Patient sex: F
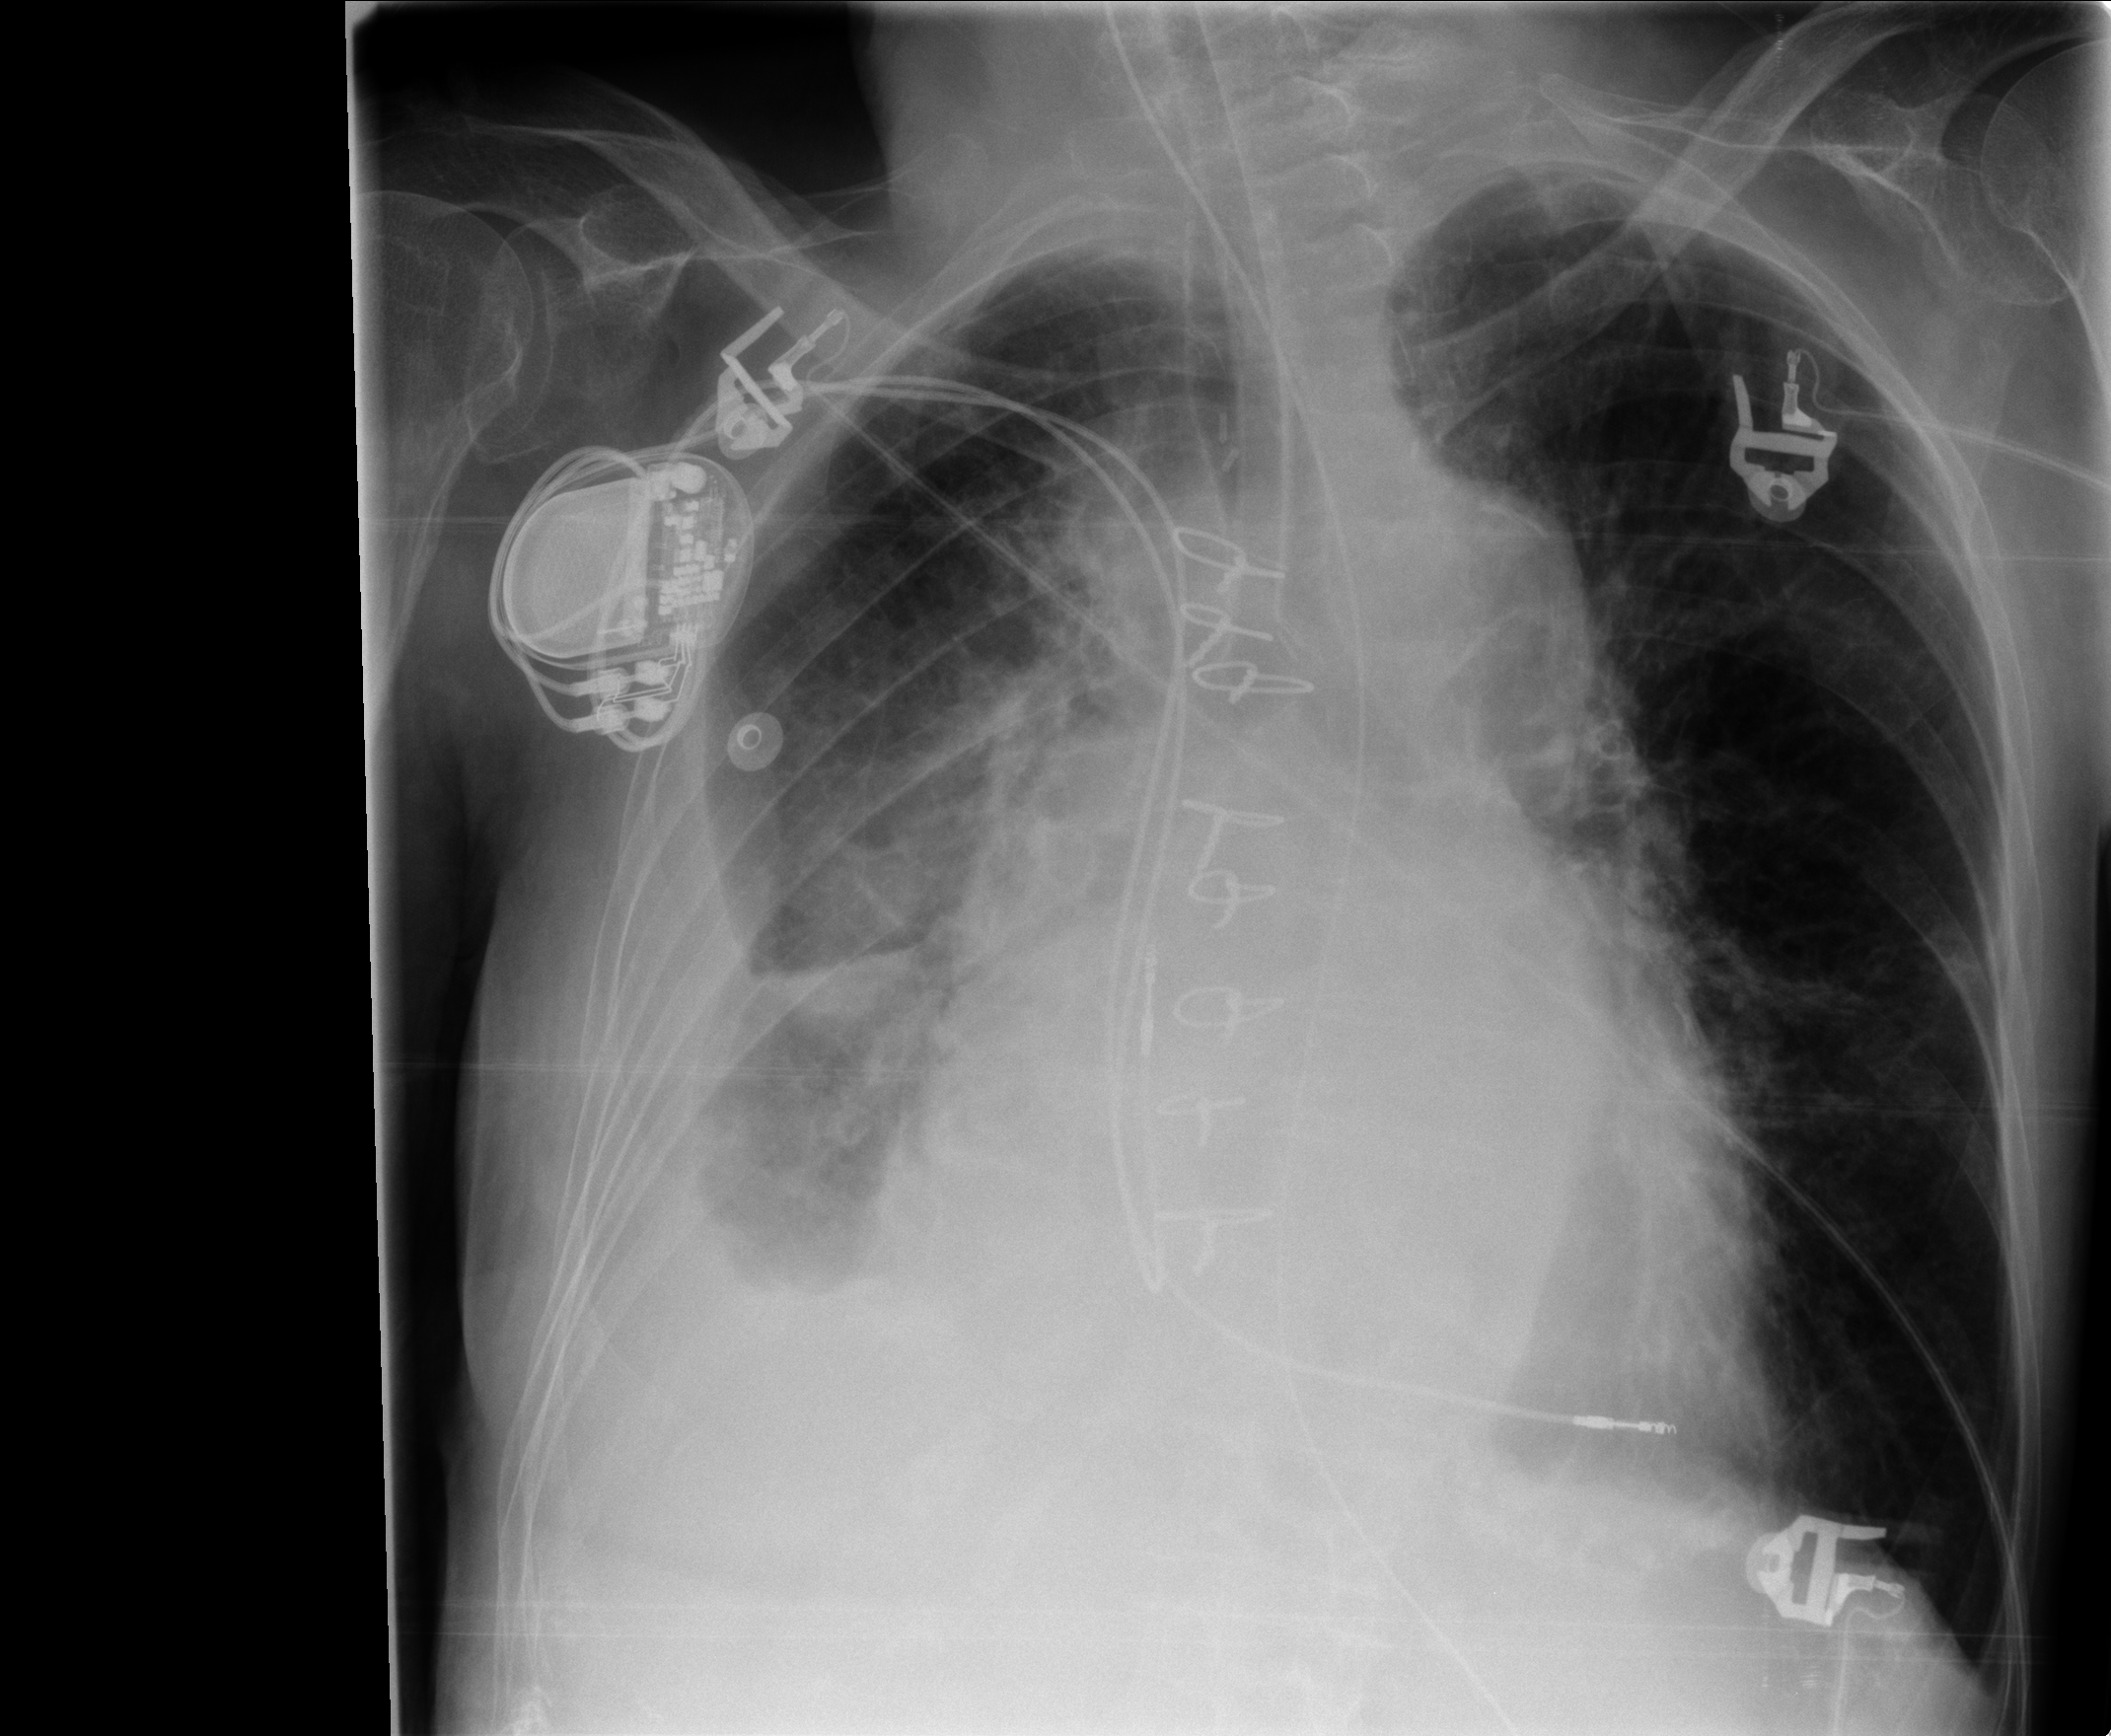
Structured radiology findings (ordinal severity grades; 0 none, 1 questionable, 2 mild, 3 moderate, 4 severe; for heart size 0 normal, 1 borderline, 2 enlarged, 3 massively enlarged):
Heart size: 2
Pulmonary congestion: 1
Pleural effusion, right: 3
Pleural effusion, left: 0
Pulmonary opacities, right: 3
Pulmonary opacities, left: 0
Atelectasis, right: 3
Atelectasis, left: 0